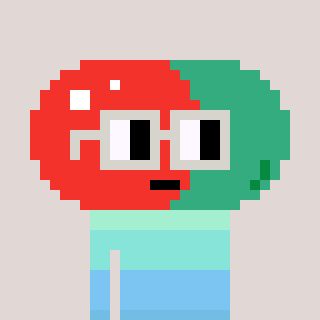
a pixel art character with square light gray glasses, a pill-shaped head and a bege-colored body on a warm background